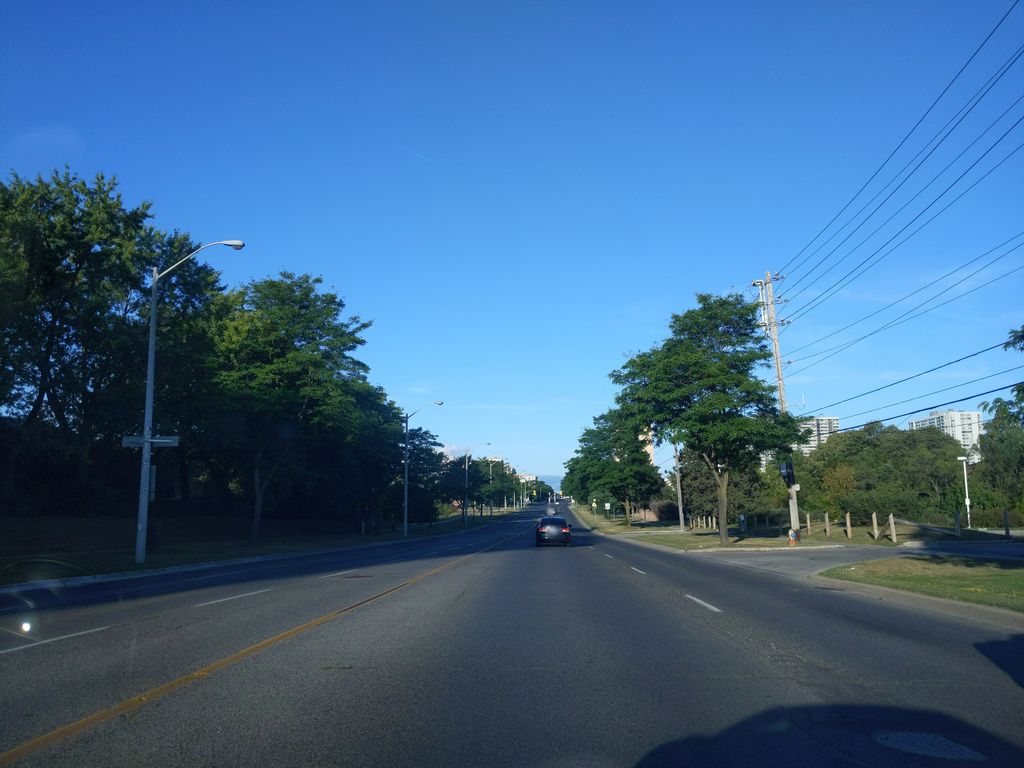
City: toronto